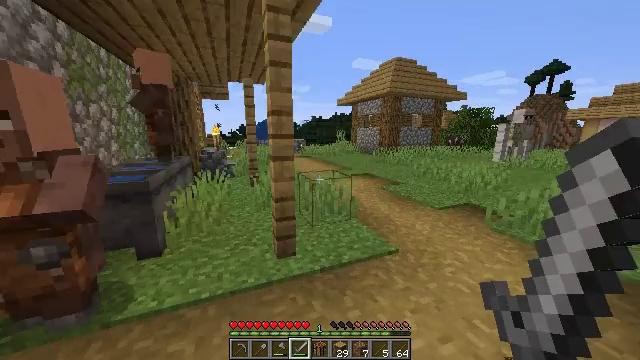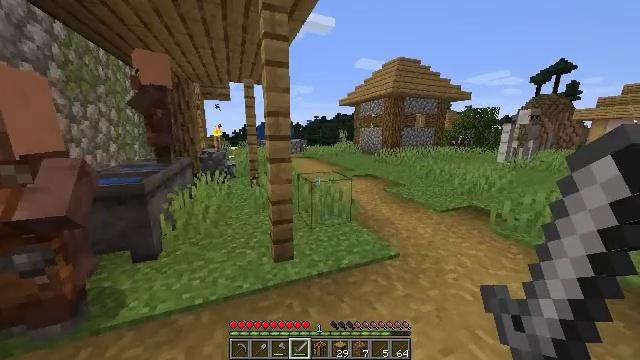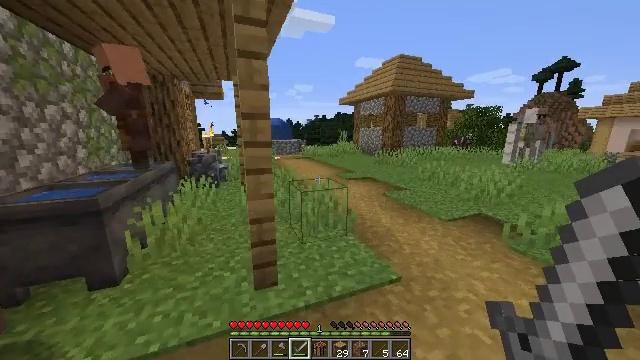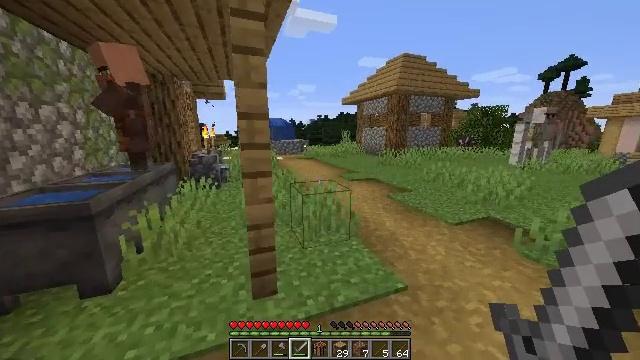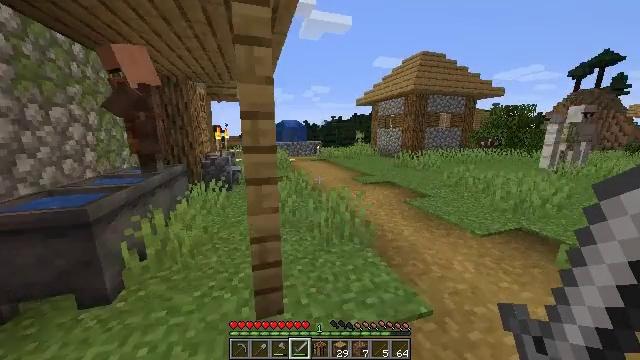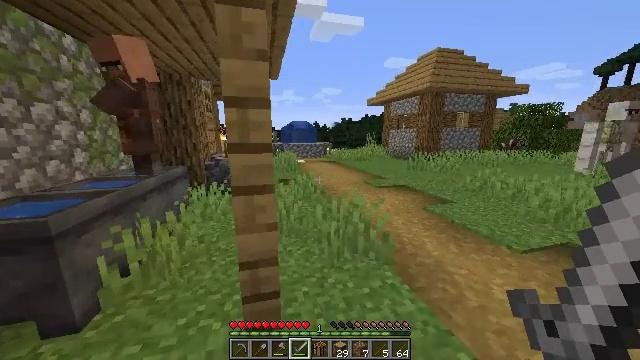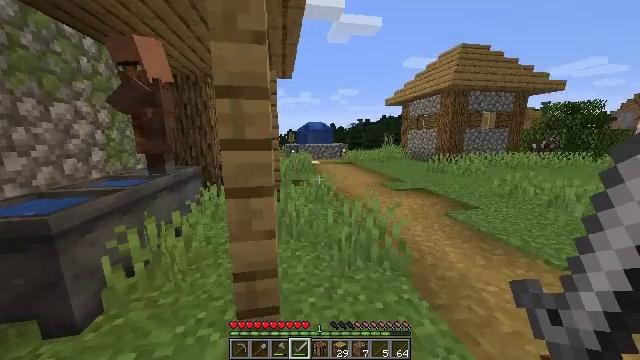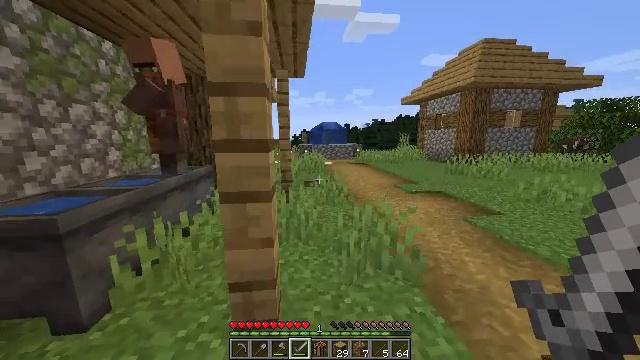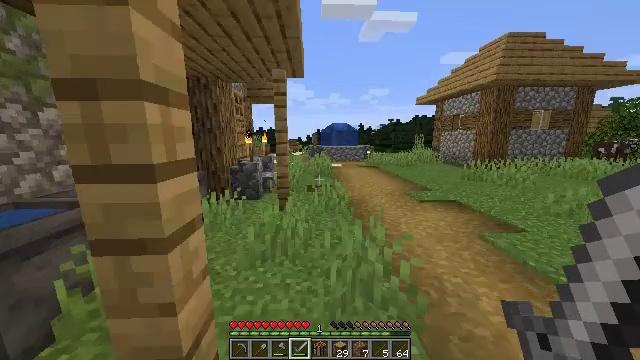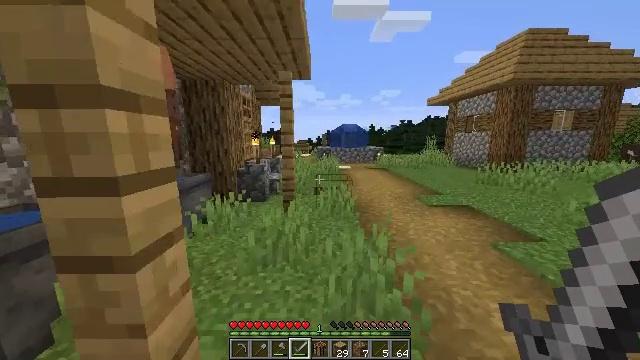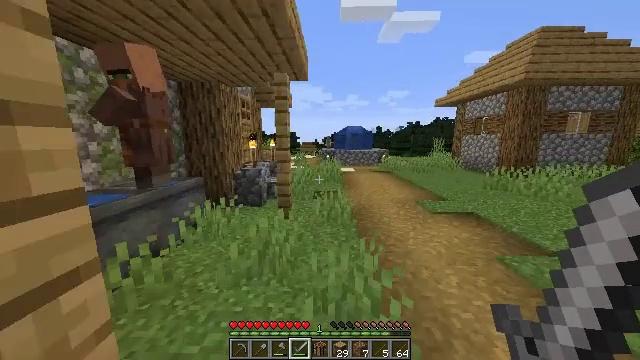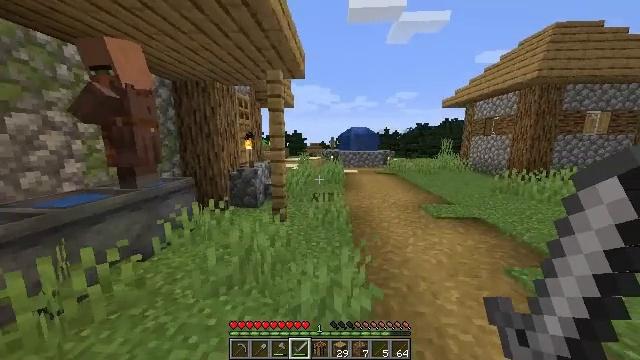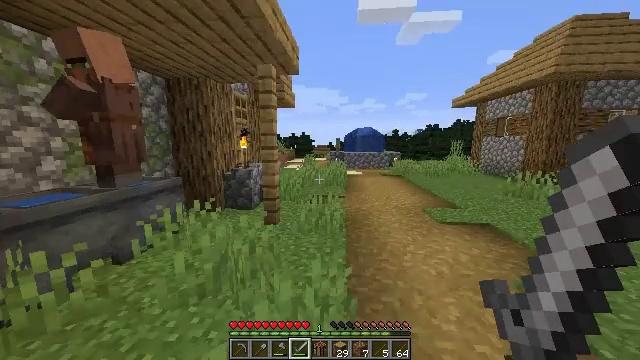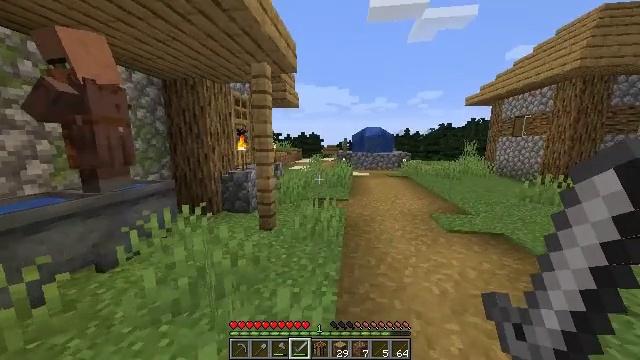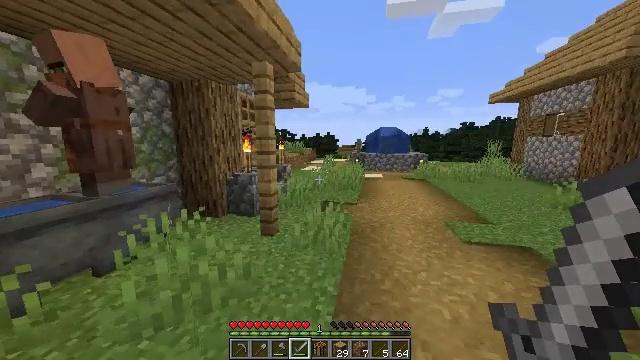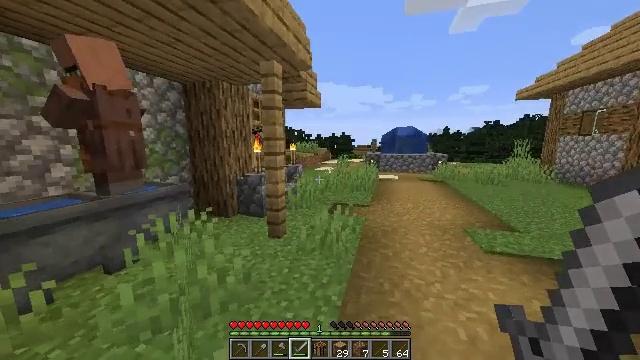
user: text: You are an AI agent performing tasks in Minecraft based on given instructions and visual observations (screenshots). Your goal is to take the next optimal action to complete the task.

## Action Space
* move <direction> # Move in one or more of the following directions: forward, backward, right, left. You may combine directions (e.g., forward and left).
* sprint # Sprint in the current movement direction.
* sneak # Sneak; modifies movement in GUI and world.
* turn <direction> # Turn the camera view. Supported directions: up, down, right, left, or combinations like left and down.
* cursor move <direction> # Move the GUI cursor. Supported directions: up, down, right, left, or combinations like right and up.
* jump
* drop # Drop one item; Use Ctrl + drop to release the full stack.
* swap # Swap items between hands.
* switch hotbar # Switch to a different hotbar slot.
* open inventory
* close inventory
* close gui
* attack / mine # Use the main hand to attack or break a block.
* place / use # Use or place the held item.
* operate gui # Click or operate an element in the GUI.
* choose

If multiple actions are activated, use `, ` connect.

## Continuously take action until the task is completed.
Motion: motion action
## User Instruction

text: Remove the cauldron from its current position.
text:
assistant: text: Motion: move forward, sprint
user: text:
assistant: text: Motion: move forward, sprint
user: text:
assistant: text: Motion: move forward, sprint
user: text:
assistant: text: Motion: move forward, sprint, turn left
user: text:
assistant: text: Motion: move forward, sprint, turn left
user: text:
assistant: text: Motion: move forward and move right, sprint, turn left
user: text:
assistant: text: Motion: move forward and move right, sprint, turn left
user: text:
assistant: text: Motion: move forward and move right, sprint, turn left
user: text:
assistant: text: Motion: move forward and move right, sprint, turn left
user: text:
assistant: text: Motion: move forward and move right, sprint, turn left
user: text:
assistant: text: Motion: move forward and move right, sprint, turn left
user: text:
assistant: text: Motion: move forward and move right, sprint, turn left
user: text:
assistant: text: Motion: move forward and move right, sprint, turn left
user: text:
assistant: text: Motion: move forward and move right, sprint, turn left
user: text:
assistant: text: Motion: move forward and move right, sprint, turn left
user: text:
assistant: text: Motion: move forward and move right, sprint, turn left
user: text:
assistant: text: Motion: move forward and move right, sprint, turn left
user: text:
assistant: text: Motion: move forward and move right, sprint, turn left
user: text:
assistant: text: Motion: move forward and move right, sprint, turn left
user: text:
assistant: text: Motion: move forward and move right, sprint, turn left
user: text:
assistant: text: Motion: move forward and move right, sprint, turn left
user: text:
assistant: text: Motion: move forward and move right, sprint, turn left
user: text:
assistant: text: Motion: move forward and move right, sprint, turn left
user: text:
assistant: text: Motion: move forward and move right, sprint, turn left
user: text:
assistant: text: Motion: move forward and move right, sprint, turn left
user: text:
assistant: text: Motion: move forward and move right, sprint, turn left
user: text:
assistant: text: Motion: move forward, turn left and down
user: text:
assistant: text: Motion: move forward, turn left and down
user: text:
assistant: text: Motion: move forward, turn left and down
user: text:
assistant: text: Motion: move forward and move left, turn left and down